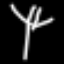
Label: fork